Field crop: tomato
Growth stage: 1
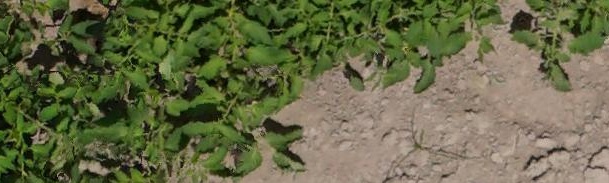
Species: tomato